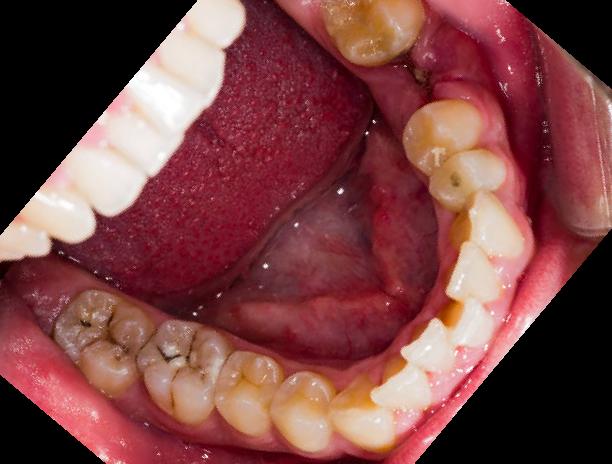
Condition: Gingivitis